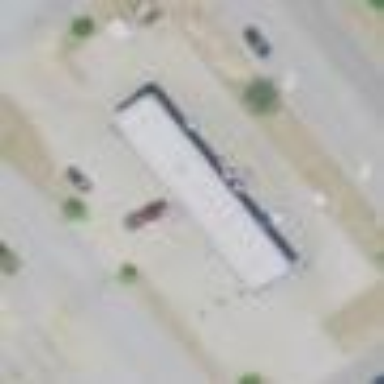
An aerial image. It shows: Fuel station.